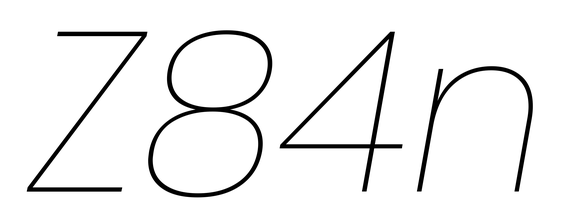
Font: Poppins-ThinItalic